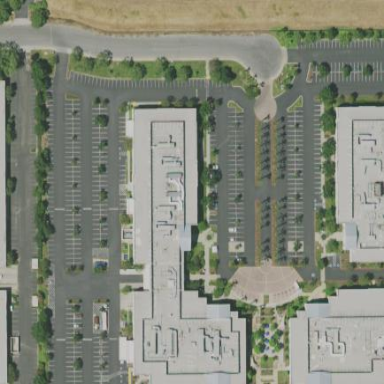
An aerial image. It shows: Office building.